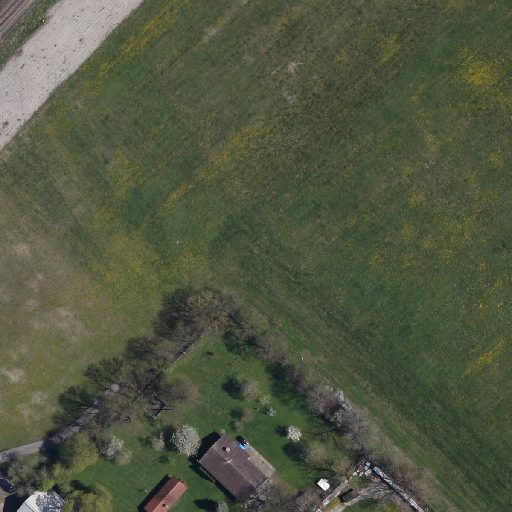
Referring expression: impervious surface